Aerial crown-view tile of a tropical tree (Barro Colorado Island, Panama), acquired 20250512:
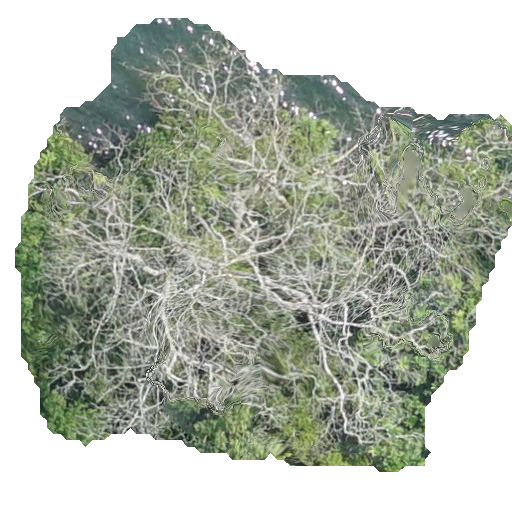
Species: Dipteryx oleifera
GBIF accepted scientific name: Dipteryx oleifera
Crown area: 244.951 m²